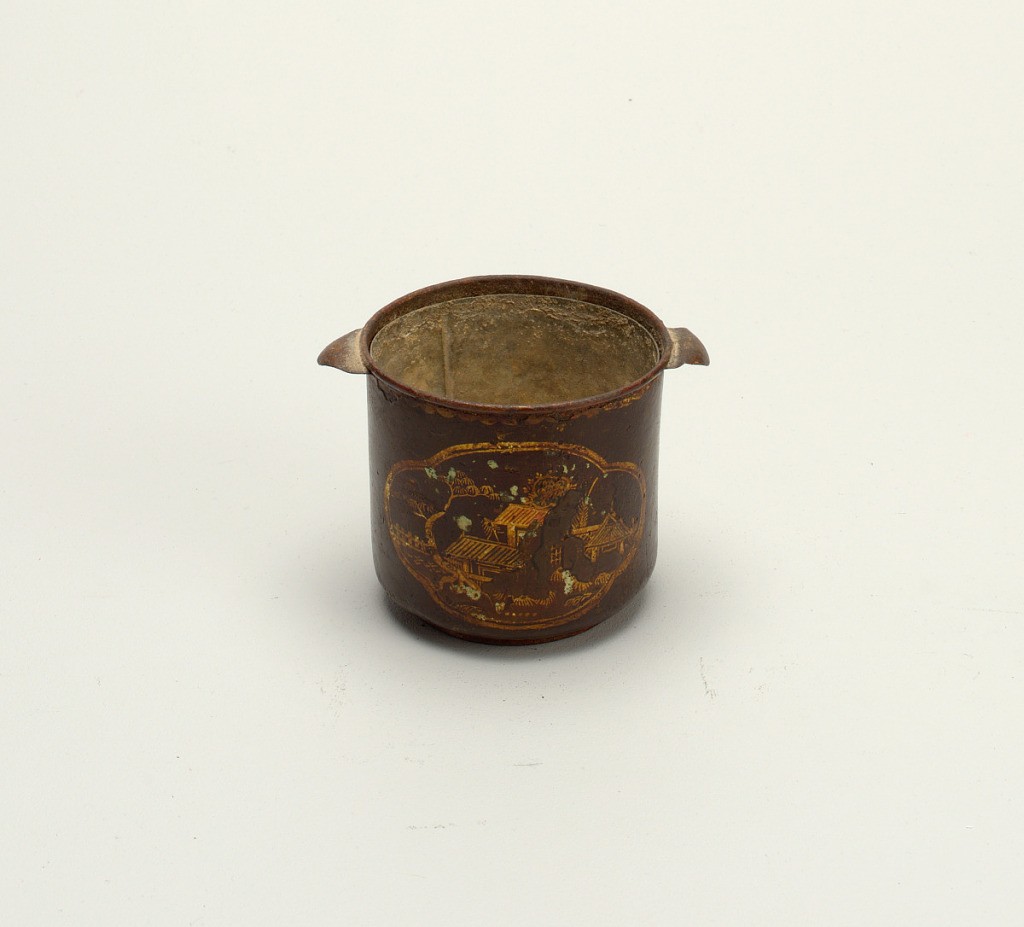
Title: Pair of cachepots and liners
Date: Ca. 1765
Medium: Painted tôle, wire
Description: Cylindrical container curving inward to a low foot. Wire handle at each side. Gold ground with chinoiserie decoration.